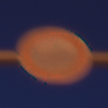
Verkehrszeichen: VerbotFahrzeugeAllerArt
Umgebung: Outdoor, Urban
Tageszeit: Night
Wetter: PartlyCloudy
Licht: Artificial
Jahreszeit: NotSpecified
Kontrast: HighContrast